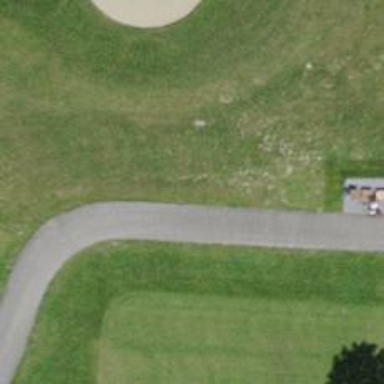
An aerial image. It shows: Designated golf cartpath along service road.